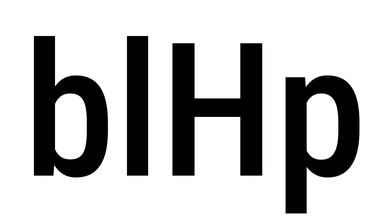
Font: Roboto_Condensed_Medium